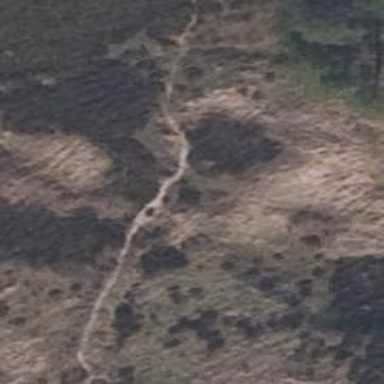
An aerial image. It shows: Sandy path.